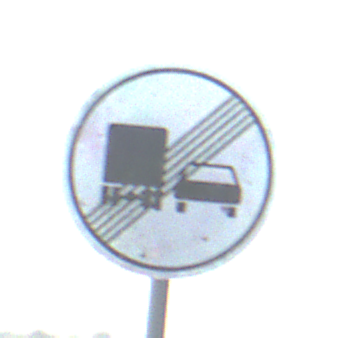
Verkehrszeichen: EndeUeberholverbotKraftfahrzeuge
Umgebung: Outdoor, Special
Tageszeit: MorningAfternoon
Wetter: Clear
Licht: Natural
Jahreszeit: NotSpecified
Kontrast: HighContrast